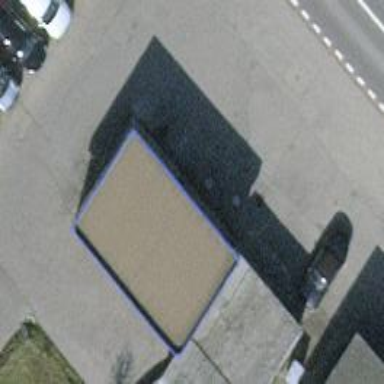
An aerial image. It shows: Car wash facility.